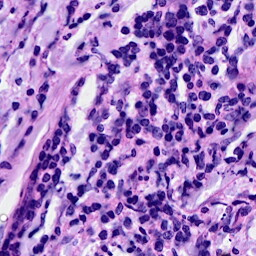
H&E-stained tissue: Breast